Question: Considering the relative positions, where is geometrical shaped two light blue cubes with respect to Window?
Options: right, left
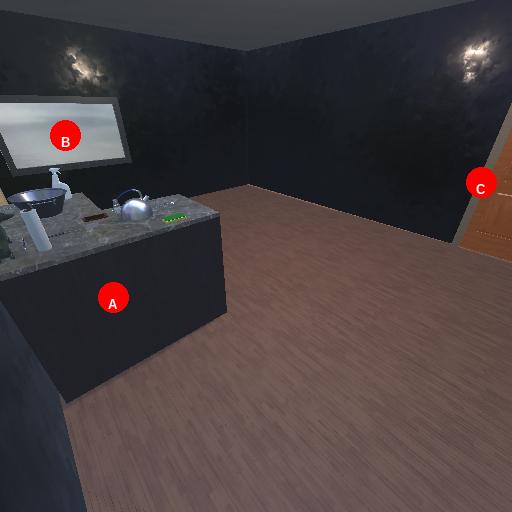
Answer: right